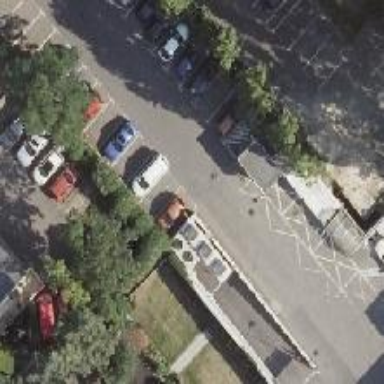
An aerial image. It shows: Parking entrance.